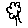
Label: tree